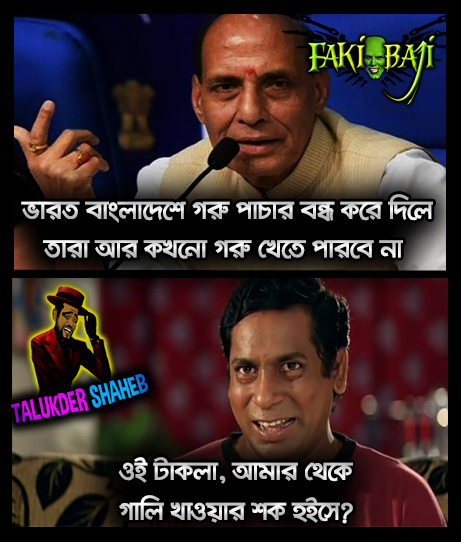
Caption: ভারত বাংলাদেশে গরু পাচার বন্ধ করে দিলে তারা আর কখনো গরু খেতে পারবে না ওই টাকলা, আমার থেকে  গালি খাওয়ার শক হইসে?
Label: non-hate